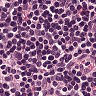
Metastatic tissue present: no